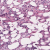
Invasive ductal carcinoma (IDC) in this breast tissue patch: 0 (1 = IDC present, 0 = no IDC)